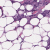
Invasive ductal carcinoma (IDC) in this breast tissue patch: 1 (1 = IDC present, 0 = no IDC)